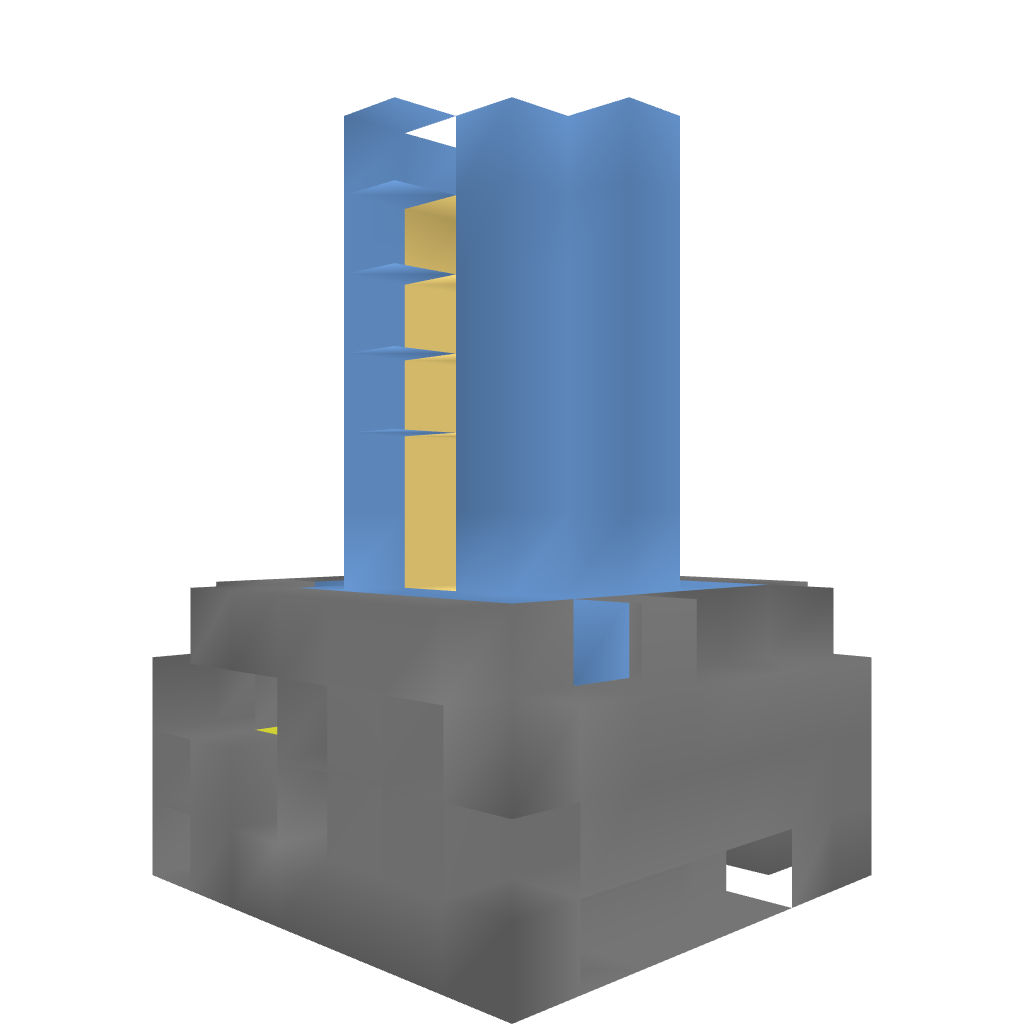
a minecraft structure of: Chafariz/Fonte Pistomática - Piston Fountain bad low quality